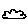
Label: cloud